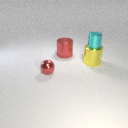
small red metal sphere to the left of large yellow metal cylinder